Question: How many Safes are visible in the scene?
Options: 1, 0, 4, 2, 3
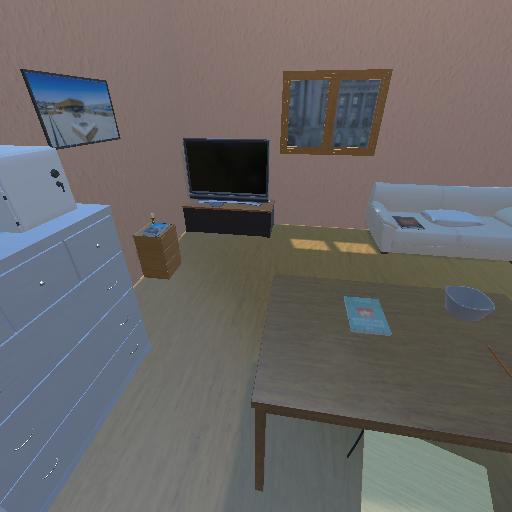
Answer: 1